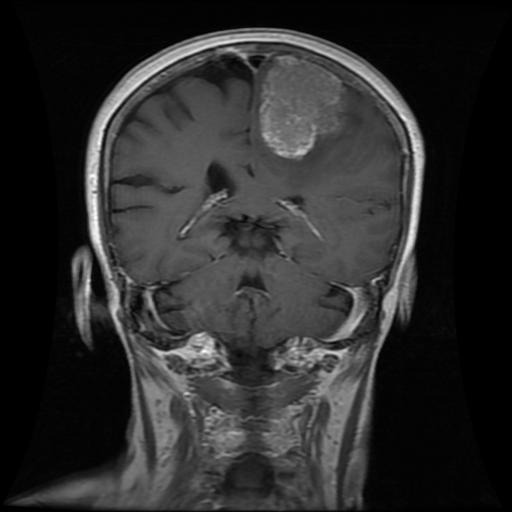
Label: meningioma